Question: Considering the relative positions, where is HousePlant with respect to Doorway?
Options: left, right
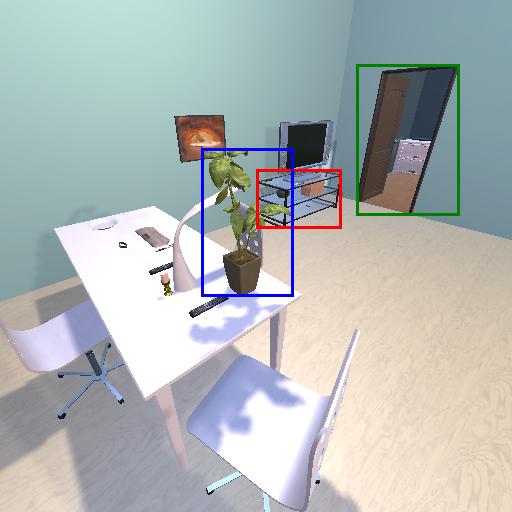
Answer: left